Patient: sex F, age 68
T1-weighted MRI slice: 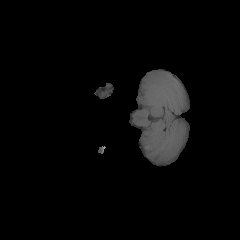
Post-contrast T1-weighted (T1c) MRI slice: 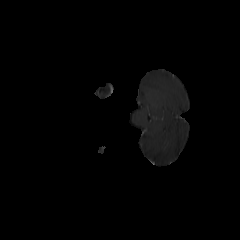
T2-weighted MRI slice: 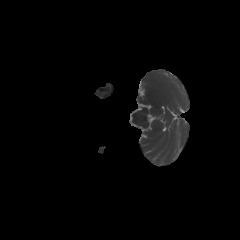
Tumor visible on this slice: no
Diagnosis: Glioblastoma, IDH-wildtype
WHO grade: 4